Question: I am trying to create a unit test, however, whenever I run it I encounter 'null' values on my variables. Debugging the issue points to my environment variables not being used globally on my unit test. As a 'class' I'm testing calls another class that then references its values from an environment variable. How do I make use of global environment variables in IntelliJ?.
I've already added Environment Variables in the Test Configuration like this,

However, this doesn't seem to be used on the entire project. Hence classes calling this environment variables are returning null. How do I make my Unit Test and the classes it calls to use the globally declared environment variables?. TIA. Below is a snippet of my code of how my environment variables are being used in a class
'''
@Value("${fintech.clientid}")
private String clientId;
@Value("${fintech.secret}")
private String clientSecret;
@Value("${digifi-host}")
private String fintechHost;
@Value("${fintech-digifi-login-endpoint}")
private String loginUrl;
@Value("${fintech-single-session-endpoint}")
private String singleSessionUrl;
'''
What this does is from the Class, it calls the values stored in my application.properties file. And from the application.properties file, it tries to look for the proper values in the environment variables declared on run time.
'''
So from Java Class > application.properties file/config > Runtime Environment Variables
'''
Below is the screenshot of variables with null values when debugging the test. As you can see, all of the values are null which means it didn't load the environment variables I have put in the Unit Test. On the other test case where I had a temporary fix (as I put in the answer here), they are populated and hence loading the environment variables properly, but in my many other test cases like this one, it doesn't.
<URL>
PS:
I've already found related articles in stackoverflow, but they are all test-class specific and that uses surefire plugins or setting the environment variables or via pom, but I don't need it to be there as it is a requirement for us to use environment variables on runtime as the values of the variables should be hidden and not visible on the code. I just simply need the entire project to use a global environment variable when it is doing its Unit Test. Much like how my project would use the environment variables I set in the IDE in normal runtime.
Just for Reference. I already did the ff.:
---
A.
'''
@ClassRule
public final static EnvironmentVariables environmentVariables = new EnvironmentVariables().set("property1", "value1");
'''
B.
'''
@ContextConfiguration(locations = "classpath:application.properties")
public class LoginServiceTest {
...
}
'''
C.
'''
<plugin>
<groupId>org.apache.maven.plugins</groupId>
<artifactId>maven-surefire-plugin</artifactId>
<configuration>
<environmentVariables>
<SERVER_PORT>8082</SERVER_PORT>
</environmentVariables>
</configuration>
</plugin>
'''
D.
'''
@TestPropertySource(properties = {"property1=value1","property2=value2",})
public class LoginServiceTest {
...
}
'''
E.
'''
public class LoginServiceTest {
static{
System.setProperty("property1", "value1");
System.setProperty("property2", "value2");
...
}
'''
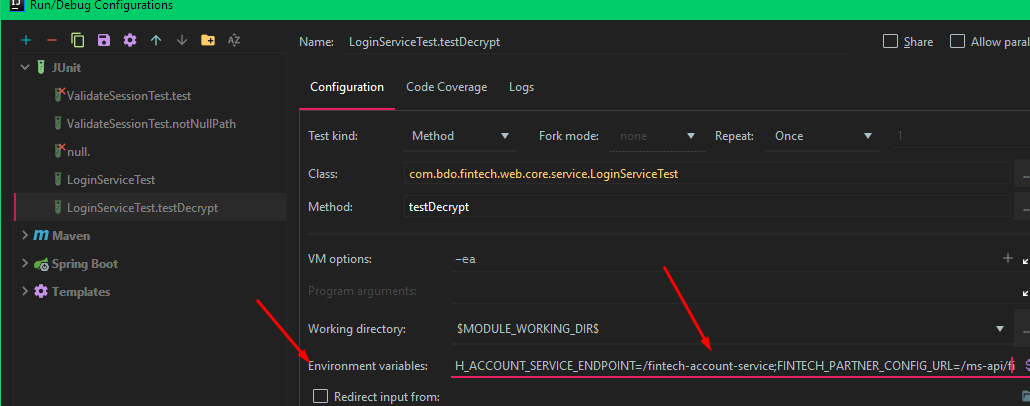
Answer: UPDATE:
This solution worked on all of my test. <URL>
'''
@RunWith(SpringRunner.class) //Add this
@SpringBootTest(classes = Application.class) //Add this
public class LoginServiceTest {
...
}
'''
Then on
Run > Edit Configurations > Templates (in sidemenu) > JUnit
<URL>
<URL>
1. Then put all your environment variables here.
2. Click + on the Upper Left window & Apply.
3. Then delete all existing Unit Test command in your configuration and proceed to re-running all your test again plainly.
4. Then you'll see the environment variables being added automatically on all your new and upcoming unit test. You won't have to manually add an environment variables to each unit test command alright as what I happen to do annoying before. Should you ever have an update on your environment variables. Delete the main unit test configuration you need to have an update, and update the JUnit Template instead so that changes will reflect to new unit tests that you may have.
PS:
> Thing is, I still encountered the very same issue on some of my Unit
Test, that even though the environment variables are being read
properly on runtime and in some unit test alright with the above configurations. It is only during
the other many Unit Test the very same environment variables are not
being retrieved or received properly by the classes. At first I
thought my classes are not really getting the proper environment
variables and there must be something wrong as to how I stored the
environment variables in IntelliJ, which it did not really, but it
turns out this code format I have is the issue.
'''
@Value("${fintech.clientid}")
private String clientId;
@Value("${fintech.secret}")
private String clientSecret;
@Value("${digifi-host}")
private String digifiHost;
'''
It turns out,even though though this particular code works on runtime, it wont on Unit Test time, like ever.
Hence I tinkered with this particular codes until I was already able to get the proper environment variables on Unit Test. Refer to the changes from the code above to the one that fixed the issue for me below.
'''
@Value("${fintech.clientid}")
public void getClientId(String tempClientId) {
clientId = tempClientId;
}
private String clientId;
@Value("${fintech.secret}")
public void getClientSecret(String tempClientSecret) {
clientSecret=tempClientSecret;
}
private String clientSecret;
@Value("${digifi-host}")
public void getDigifiHost(String tempDigifiHost) {
digifiHost=tempDigifiHost;
}
private String digifiHost;
'''